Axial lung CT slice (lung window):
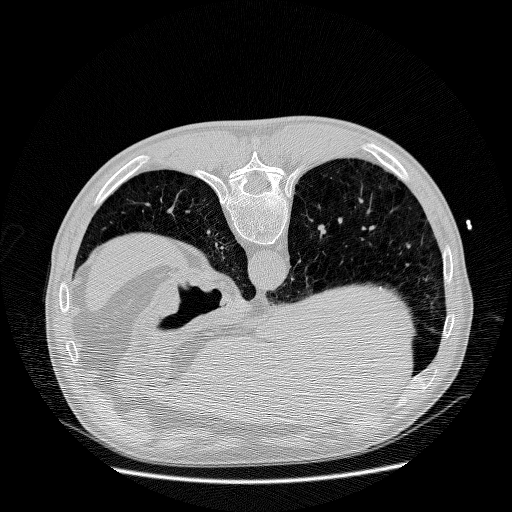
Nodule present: no